Question: I am trying to draw two circles one inside of the other as the image below.

I have managed to draw one circle (the external one) nicely, but I am not sure how to add the 2nd circle on-top, and how to center it.
'''
- (void)drawRect:(CGRect)rect {
CGContextRef context = UIGraphicsGetCurrentContext();
CGContextSetLineWidth(context, 4.0);
CGContextSetStrokeColorWithColor(context,
[UIColor whiteColor].CGColor);
//
UIColor *theFillColor = UIColorFromRGB(0x6c83a6);
CGContextSetFillColor(context, CGColorGetComponents(theFillColor.CGColor));
CGRect rectangle = CGRectMake(5.0,5.0,rect.size.width-10.0,rect.size.height-10.0);
CGContextAddEllipseInRect(context, rectangle);
CGContextStrokePath(context);
CGContextFillEllipseInRect(context, rectangle);
UIGraphicsEndImageContext();
//
// INSIDE ?
//
}
'''
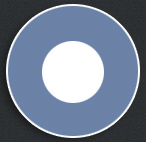
Answer: '''
CGContextRef context = UIGraphicsGetCurrentContext();
CGContextSetLineWidth(context, 4.0);
CGContextSetStrokeColorWithColor(context, [UIColor whiteColor].CGColor);
UIColor *theFillColor = UIColorFromRGB(0x6c83a6);
CGContextSetFillColorWithColor(context, theFillColor.CGColor);
CGRect rectangle = CGRectMake(5.0,5.0,rect.size.width-10.0,rect.size.height-10.0);
CGContextBeginPath(context);
CGContextAddEllipseInRect(context, rectangle);
CGContextDrawPath(context, kCGPathFillStroke); // Or kCGPathFill
CGRect smallRect = CGRectInset(rectangle, 40, 40); // change 40 with the desired value
// You may change the fill and stroke here before drawing the circle
CGContextBeginPath(context);
CGContextAddEllipseInRect(context, smallRect);
CGContextDrawPath(context, kCGPathFillStroke); // Or kCGPathFill
UIGraphicsEndImageContext();
'''